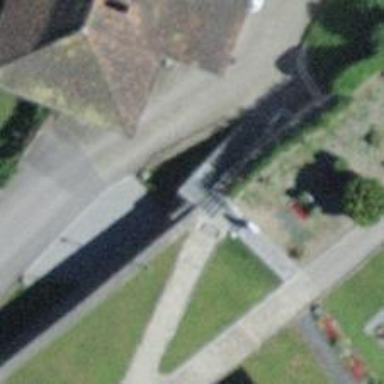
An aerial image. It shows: Road with steps.